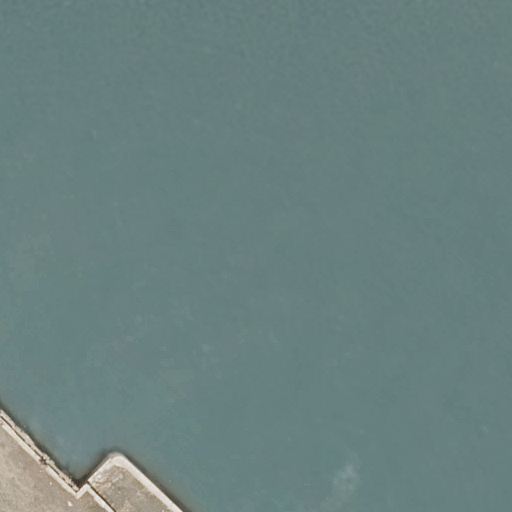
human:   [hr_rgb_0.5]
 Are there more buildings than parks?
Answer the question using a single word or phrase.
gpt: no

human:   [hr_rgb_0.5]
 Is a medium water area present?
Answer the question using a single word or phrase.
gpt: no

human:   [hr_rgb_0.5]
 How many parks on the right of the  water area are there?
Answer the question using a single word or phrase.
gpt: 0

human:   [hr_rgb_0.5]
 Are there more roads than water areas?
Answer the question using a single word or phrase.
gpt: no

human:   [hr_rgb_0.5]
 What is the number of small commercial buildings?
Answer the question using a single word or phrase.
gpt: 0

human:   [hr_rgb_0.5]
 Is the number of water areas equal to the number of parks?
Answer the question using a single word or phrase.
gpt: yes

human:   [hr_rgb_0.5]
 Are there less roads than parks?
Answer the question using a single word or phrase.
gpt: no

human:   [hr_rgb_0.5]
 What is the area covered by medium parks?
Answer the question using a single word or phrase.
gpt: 0m2

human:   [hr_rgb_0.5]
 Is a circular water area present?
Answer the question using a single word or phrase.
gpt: no

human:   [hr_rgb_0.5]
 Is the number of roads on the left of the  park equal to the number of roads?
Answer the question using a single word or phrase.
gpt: yes

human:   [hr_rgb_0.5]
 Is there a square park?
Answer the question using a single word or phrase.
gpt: no

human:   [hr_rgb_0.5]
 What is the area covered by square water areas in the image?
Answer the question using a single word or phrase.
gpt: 0m2

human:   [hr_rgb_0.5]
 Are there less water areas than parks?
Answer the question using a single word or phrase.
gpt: no

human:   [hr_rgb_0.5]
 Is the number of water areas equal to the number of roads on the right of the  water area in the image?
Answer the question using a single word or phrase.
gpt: no

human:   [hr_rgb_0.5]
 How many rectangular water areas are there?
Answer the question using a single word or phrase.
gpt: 0

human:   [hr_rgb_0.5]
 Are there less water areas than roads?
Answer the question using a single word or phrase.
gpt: no

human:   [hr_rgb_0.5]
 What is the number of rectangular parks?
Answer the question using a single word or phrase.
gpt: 1

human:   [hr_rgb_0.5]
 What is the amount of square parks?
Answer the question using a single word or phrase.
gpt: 0

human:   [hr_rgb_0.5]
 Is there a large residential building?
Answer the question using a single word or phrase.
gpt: no

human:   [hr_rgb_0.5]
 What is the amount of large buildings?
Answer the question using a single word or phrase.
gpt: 0

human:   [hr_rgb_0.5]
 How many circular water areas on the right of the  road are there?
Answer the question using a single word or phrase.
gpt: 0

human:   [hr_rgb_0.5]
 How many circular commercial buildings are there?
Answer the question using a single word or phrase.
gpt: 0

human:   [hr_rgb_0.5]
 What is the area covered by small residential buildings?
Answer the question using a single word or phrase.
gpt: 0m2

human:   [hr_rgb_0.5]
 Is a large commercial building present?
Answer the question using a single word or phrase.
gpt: no

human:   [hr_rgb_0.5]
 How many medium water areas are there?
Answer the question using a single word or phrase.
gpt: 0

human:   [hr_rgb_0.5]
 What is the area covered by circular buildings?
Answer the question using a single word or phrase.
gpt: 0m2

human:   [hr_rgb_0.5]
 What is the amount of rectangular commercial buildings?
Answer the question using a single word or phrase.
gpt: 0

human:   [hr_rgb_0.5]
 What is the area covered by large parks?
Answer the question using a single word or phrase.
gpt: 10603m2

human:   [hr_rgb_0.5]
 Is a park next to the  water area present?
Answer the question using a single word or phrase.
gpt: yes

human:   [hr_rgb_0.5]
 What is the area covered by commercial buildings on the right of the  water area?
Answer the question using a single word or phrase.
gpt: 0m2

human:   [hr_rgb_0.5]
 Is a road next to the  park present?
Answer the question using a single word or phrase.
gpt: yes

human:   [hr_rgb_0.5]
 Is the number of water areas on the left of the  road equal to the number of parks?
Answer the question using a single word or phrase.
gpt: no

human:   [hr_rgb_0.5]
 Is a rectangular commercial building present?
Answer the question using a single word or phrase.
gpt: no

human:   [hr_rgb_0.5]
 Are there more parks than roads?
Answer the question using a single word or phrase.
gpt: no

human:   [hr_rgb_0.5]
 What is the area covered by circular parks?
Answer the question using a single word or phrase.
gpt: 0m2

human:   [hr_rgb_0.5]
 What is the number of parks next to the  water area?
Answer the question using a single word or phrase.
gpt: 1